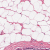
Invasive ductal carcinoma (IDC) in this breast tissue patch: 0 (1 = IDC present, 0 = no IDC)